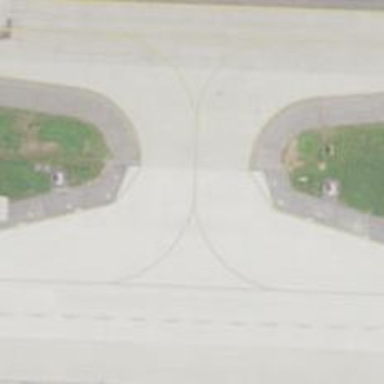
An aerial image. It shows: View of taxiway at the airport.